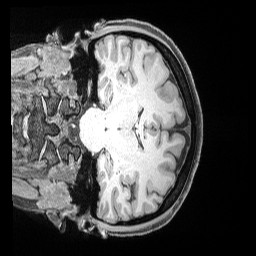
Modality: T1w
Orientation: coronal
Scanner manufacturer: siemens
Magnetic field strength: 3 T
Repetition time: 2.53 s
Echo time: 0.00169 s